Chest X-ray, AP view. Patient: 62 years old, sex M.
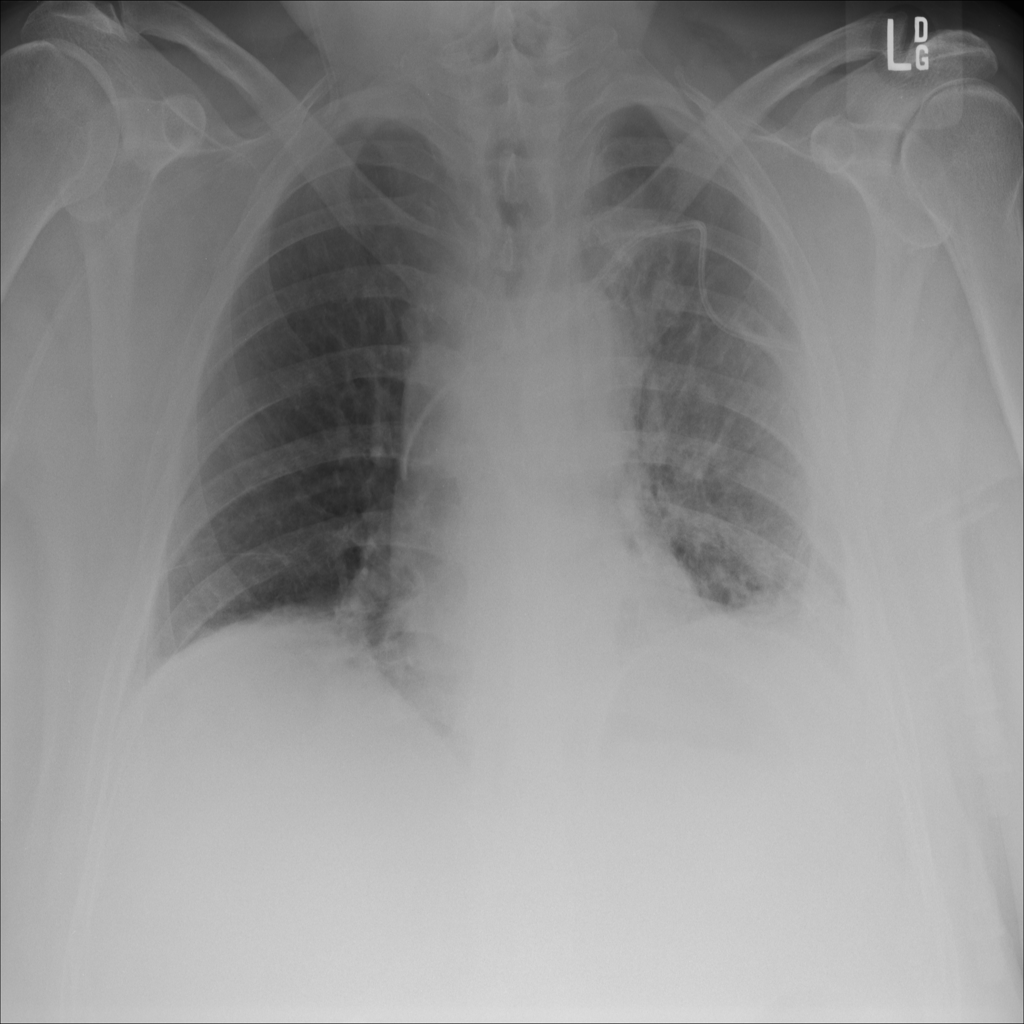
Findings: No Finding